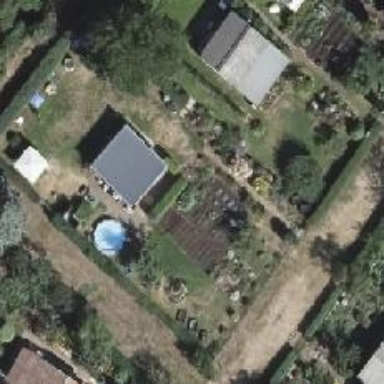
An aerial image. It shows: Plot in the allotments.